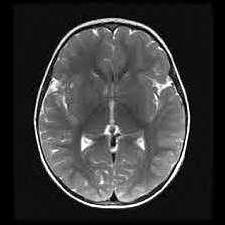
Label: notumor